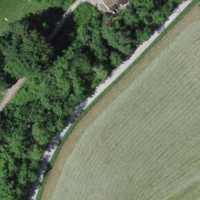
EUNIS habitat code: 40
Species observed at this site:
Prunus spinosa
Plantago lanceolata